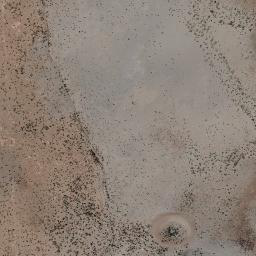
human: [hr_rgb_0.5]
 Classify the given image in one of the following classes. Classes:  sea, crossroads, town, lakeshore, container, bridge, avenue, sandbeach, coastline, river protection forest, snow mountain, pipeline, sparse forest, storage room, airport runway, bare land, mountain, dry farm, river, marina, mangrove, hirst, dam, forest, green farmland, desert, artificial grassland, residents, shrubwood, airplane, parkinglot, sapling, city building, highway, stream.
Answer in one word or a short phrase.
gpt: bare land